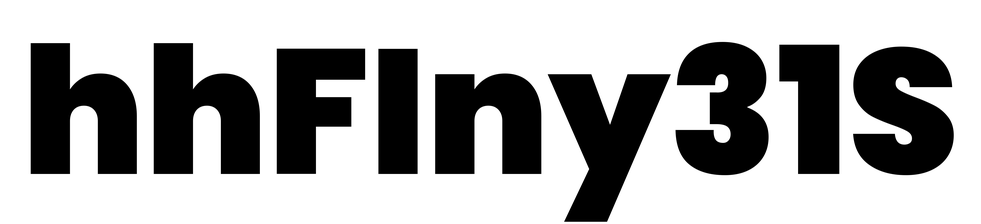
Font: Poppins-Black